Question: While fetching the stream FQL table you can see entries as link post (type_id is set to 80), the attachment attribute says it's a video (in this specific case) but I see no way to find the original post_id used for the "via" while reading the news feed through on a desktop browser

The JSON result of the stream entry :
'''
{
"action_links" = "<null>";
"actor_id" = 100001815824671;
"app_data" = (
);
"app_id" = <PHONE>;
attachment = {
caption = "";
description = "Parce qu'il appris en 2007 qu'une photo pouvait lui jouer des tours, Nicolas Sarkozy a verrouill\U00e9 l'espace des photographes. Mais dans les interstices qui le...";
"fb_object_type" = "";
href = "http://www.youtube.com/watch?v=IF-9UqwjcXs&feature=share";
icon = "https://s-static.ak.facebook.com/rsrc.php/v1/yj/r/v2OnaTyTQZE.gif";
media = (
{
alt = "Nicolas Sarkozy, des photographes \U00abSous Contr\U00f4le\U00bb, Olivier Laban-Mattei, Parole de Photographes";
href = "http://www.youtube.com/watch?v=IF-9UqwjcXs&feature=share";
src = "https://s-external.ak.fbcdn.net/safe_image.php?d=AQDtTtxmIkrFXsoO&w=130&h=130&url=http%3A%2F%2Fi2.ytimg.com%2Fvi%2FIF-9UqwjcXs%2Fhqdefault.jpg";
type = video;
video = {
"display_url" = "http://www.youtube.com/watch?v=IF-9UqwjcXs";
"source_type" = html;
"source_url" = "http://www.youtube.com/v/IF-9UqwjcXs?version=3&autohide=1&autoplay=1";
};
}
);
name = "Nicolas Sarkozy, des photographes \U00abSous Contr\U00f4le\U00bb, Olivier Laban-Mattei, Parole de Photographes";
properties = (
);
};
attribution = "<null>";
comments = {
"can_post" = 1;
"can_remove" = 0;
"comment_list" = (
);
count = 0;
};
"created_time" = <PHONE>;
description = "Rencontre Photographique shared a link.";
"filter_key" = nf;
likes = {
"can_like" = 1;
count = 0;
friends = (
);
href = "http://www.facebook.com/browse/likes/?id=275584819202502";
sample = (
);
"user_likes" = 0;
};
message = "";
permalink = "http://www.facebook.com/permalink.php?story_fbid=275584819202502&id=100001815824671";
"post_id" = "100001815824671_275584819202502";
privacy = {
value = "";
};
"source_id" = 100001815824671;
"target_id" = "<null>";
type = 80;
"updated_time" = <PHONE>;
}
'''
The original post (I found it manually following the original post and looking at its id, as nothing in the stream result allows me to find this) coming from <URL>:
'''
{
"id": "282715205093918_325763324158342",
"from": {
"name": "B+M Paris",
"category": "Health/beauty",
"id": "282715205093918"
},
"message": "Une fiche qui permet de comprendre comment notre peau evolue avec le temps",
"picture": "https://s-external.ak.fbcdn.net/safe_image.php?d=AQCssWcIVgdWpXMd&w=90&h=90&url=http\u00253A\u00252F\u00252Fsante.lefigaro.fr\u00252Fsites\u00252Fdefault\u00252Ffiles\u00252Fmedia\u00252Ffield_visuel\u00252Fmebeau006_0.jpg",
"link": "http://sante.lefigaro.fr/mieux-etre/sante-beaute/vieillissement-cutane/comment-vieillit-peau",
"name": "Vieillissement cutane : Comment vieillit la peau ?",
"caption": "sante.lefigaro.fr",
"description": "Le premier processus de vieillissement intrinseque, naturel, dont le rythme est genetiquement determine. Progressivement, les cellules de l'organisme entrent en senescence. Les differents mecanismes de maintenance de la peau s'en trouvent alteres :",
"icon": "https://s-static.ak.facebook.com/rsrc.php/v1/yD/r/aS8ecmYRys0.gif",
"actions": [
{
"name": "Comment",
"link": "https://www.facebook.com/282715205093918/posts/325763324158342"
},
{
"name": "Like",
"link": "https://www.facebook.com/282715205093918/posts/325763324158342"
}
],
"type": "link",
"created_time": "2012-04-19T14:56:59+0000",
"updated_time": "2012-04-19T14:56:59+0000",
"shares": {
"count": 1
},
"likes": {
"data": [
{
"name": "B+M Paris",
"category": "Health/beauty",
"id": "282715205093918"
}
],
"count": 3
},
"comments": {
"count": 0
}
}
'''
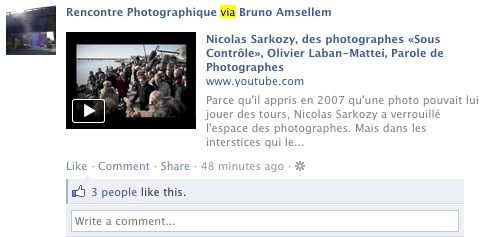
Answer: It's not possible to retrieve data on the user who shared a post - it isn't available via the public FQL or Graph API. See <URL> bug report /feature request and Facebook's response on adding it as a feature: it's on the 'wish list'.